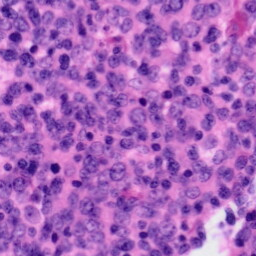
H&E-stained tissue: Tonsil